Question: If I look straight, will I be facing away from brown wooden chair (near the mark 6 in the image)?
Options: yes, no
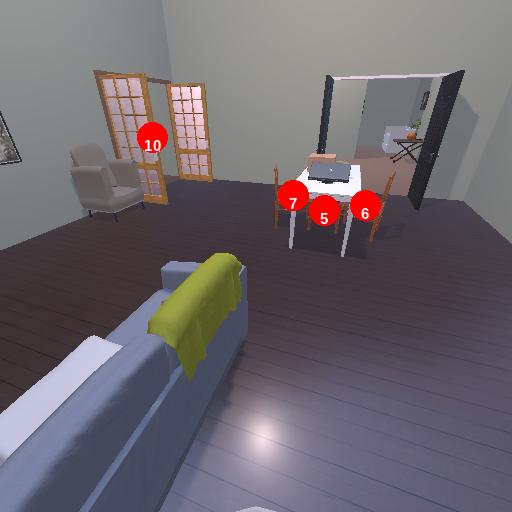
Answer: yes